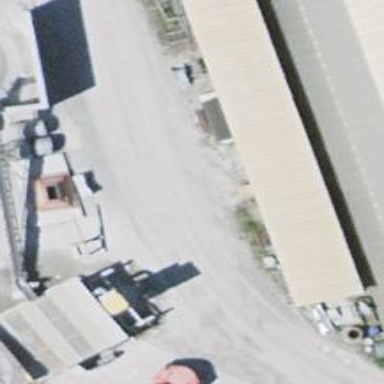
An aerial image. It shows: View of roof of building.